Question: I'm using underscore for backbone templating, and I have a collection of models I'm passing to my underscore templates. I'm trying to loop through a series of objects in the collections' models, and then loop through an array of objects within each model. I tried doing this:
'''
<% _.each(filters, function(filter,i){ %>
<div class="filter <%= filter.get('title') %>" data-id="<%= i %>">
<div class="filter-options-container">
<% var filterOptions = filter.get('filter'); for(var filterOption in filterOptions) { %>
<%= filterOption.id %>
<% } %>
</div>
</div>
<% }); %>
'''
But of course that's not right. I'm just not sure how to get a collection's model attribute, and then get that attribute's array. Here's my data structure:

Where that second filters array is the nested loop I'm trying to go through. Any idea how to write this out? Also tried nesting each statements:
'''
<% _.each(filter.get('filter'), function(filterOption,i){ %>
<%= i %>
<% }); %>
'''
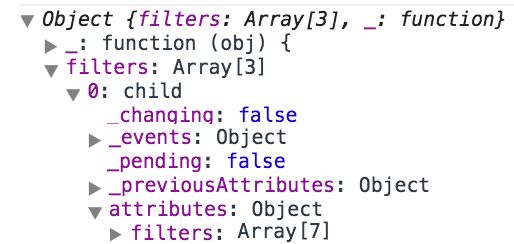
Answer: if i undestand you right, then:
you shouldn't sent to view backbone models as is, you should send them as toJSON().
for example:
'''
_.template(tmpl_string)({filters : yourCollection.toJSON()});
'''
template example:
'''
<% _.each(filters, function(filter,i){ %>
<div class="filter <%= filter.title %>" data-id="<%= i %>">
<div class="filter-options-container">
<%= _.pluck(filter.filters, 'id').join(', ') %>
</div>
</div>
<% }); %>
'''